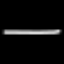
Label: line